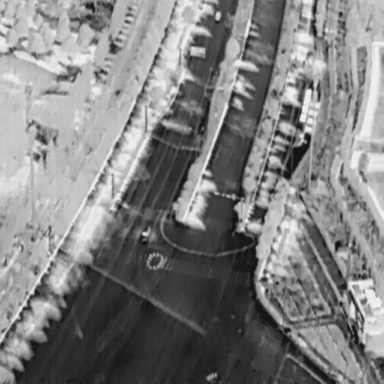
There are two Cars in the infrared image.